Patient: sex M, age 78
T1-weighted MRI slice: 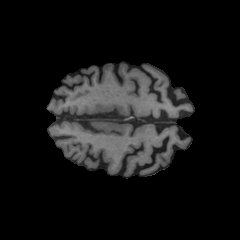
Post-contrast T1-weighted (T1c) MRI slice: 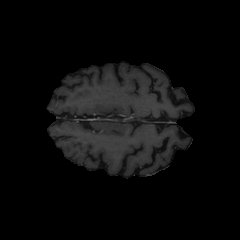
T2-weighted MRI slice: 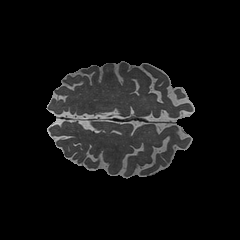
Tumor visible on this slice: no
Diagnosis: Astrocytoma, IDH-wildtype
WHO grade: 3